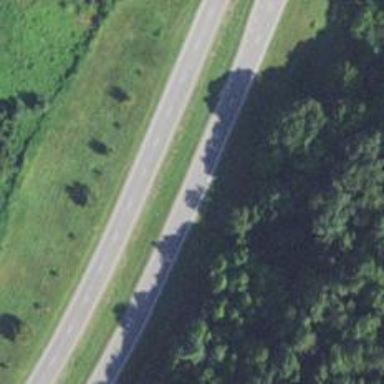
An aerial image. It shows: This image shows trunk highway that functions as expressway.